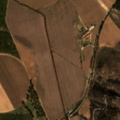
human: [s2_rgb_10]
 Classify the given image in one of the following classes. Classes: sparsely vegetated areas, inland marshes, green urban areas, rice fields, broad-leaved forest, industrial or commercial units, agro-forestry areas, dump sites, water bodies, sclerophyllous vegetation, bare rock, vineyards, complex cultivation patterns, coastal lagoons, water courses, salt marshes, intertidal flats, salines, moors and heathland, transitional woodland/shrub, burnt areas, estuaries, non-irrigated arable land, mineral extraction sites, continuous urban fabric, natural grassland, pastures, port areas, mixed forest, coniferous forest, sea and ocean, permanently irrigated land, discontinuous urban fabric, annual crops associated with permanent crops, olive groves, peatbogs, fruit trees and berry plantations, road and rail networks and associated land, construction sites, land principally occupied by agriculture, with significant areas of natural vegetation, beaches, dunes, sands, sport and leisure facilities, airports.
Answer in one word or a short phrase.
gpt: permanently irrigated land, olive groves, complex cultivation patterns, broad-leaved forest